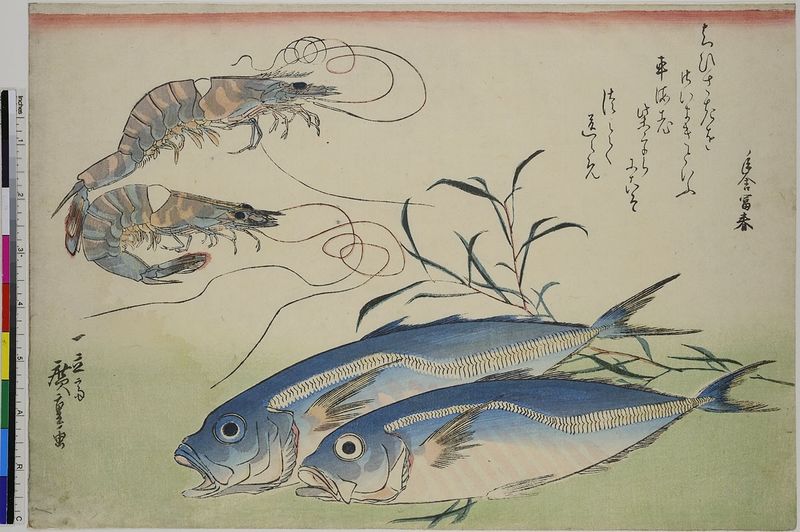
Titel: Aji-Fische und Shrimps, aus der Serie: Fisch und Meerestier
Künstler: Utagawa Hiroshige
Standort: Hamburg
Institution: Museum für Kunst und Gewerbe Hamburg
Schlagwörter: augen, holzschnitt, essen, fühler, wasserpflanzen, druckgraphik, druckgrafik, zeit, farbholzschnitt, fische, meerestiere, edo, garnelen, reproduktionen, druckerzeugnisse, stachelmakrele, wasserbewohner